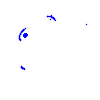
Particle: kaon